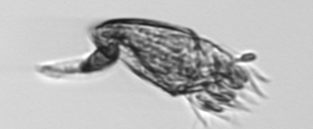
Label: Tontonia_appendiculariformis